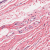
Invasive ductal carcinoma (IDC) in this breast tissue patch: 0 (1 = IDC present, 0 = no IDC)